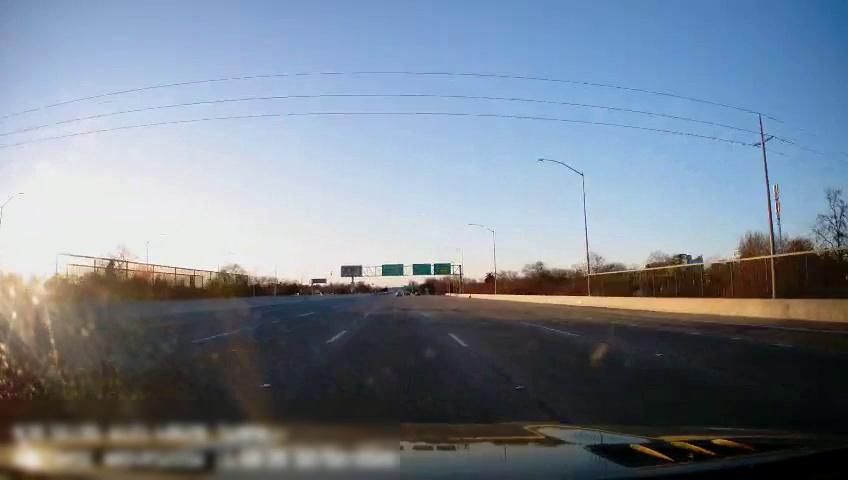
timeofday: Day
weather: Sunny
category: Drivable Space
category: Lanes | Current Lane
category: Lanes | Current Lane
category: Lanes | Alternate Lane
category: Lanes | Alternate Lane
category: Traffic | Signs
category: Traffic | Signs
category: Traffic | Signs